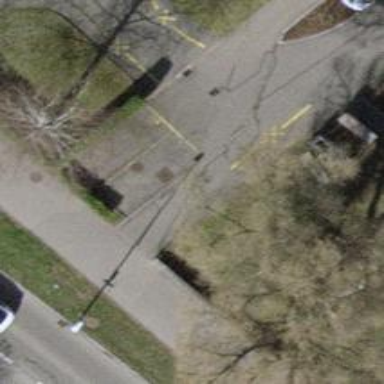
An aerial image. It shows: Bollard barrier.